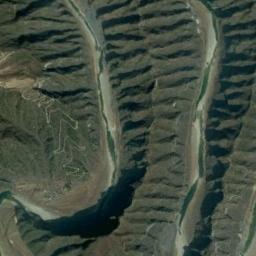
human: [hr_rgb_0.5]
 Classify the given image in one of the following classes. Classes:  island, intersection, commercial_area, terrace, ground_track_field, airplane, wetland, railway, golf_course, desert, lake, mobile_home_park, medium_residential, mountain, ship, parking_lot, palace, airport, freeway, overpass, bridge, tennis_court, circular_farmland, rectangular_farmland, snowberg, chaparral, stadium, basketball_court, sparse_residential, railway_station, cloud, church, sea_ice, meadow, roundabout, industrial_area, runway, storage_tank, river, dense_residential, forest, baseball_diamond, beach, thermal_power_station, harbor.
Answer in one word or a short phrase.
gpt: mountain